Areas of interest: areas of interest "Industrial Park"
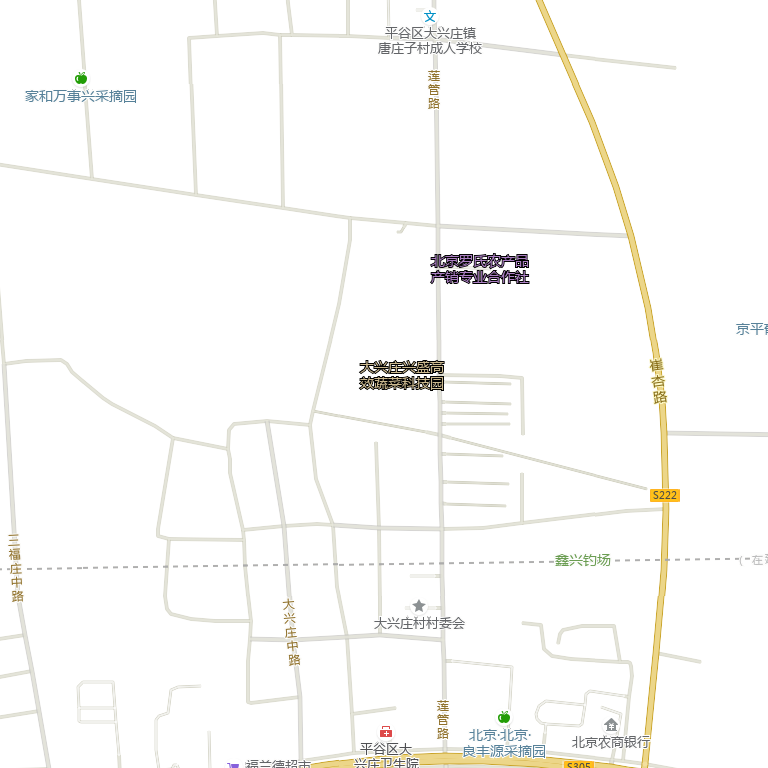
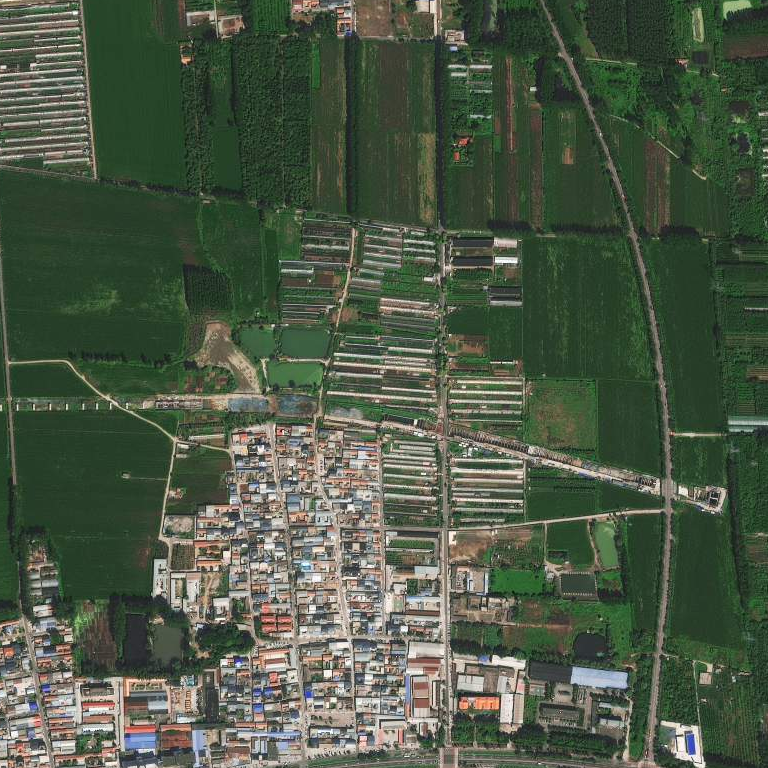